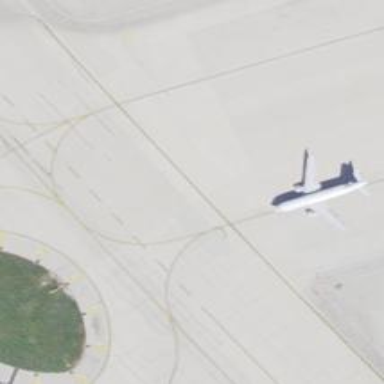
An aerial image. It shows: View of taxiway at the airport.